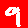
Digit: 9